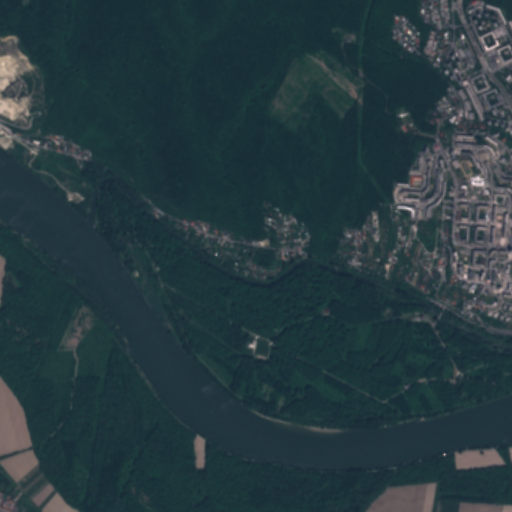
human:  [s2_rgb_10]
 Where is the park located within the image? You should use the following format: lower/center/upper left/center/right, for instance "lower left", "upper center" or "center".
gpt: The park is located in the upper right of the image.
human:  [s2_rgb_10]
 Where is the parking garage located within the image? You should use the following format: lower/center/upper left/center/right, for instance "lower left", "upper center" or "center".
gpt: The parking garage is located in the upper right of the image.
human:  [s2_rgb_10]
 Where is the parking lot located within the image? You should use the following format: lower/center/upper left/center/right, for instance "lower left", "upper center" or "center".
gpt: The parking lot is located in the upper right of the image.
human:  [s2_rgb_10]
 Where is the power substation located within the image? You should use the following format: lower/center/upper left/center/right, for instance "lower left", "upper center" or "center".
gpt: The power substation is located in the upper right of the image.
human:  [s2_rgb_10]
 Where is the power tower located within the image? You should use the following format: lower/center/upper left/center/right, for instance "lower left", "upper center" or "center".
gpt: The power tower is located in the upper right of the image.
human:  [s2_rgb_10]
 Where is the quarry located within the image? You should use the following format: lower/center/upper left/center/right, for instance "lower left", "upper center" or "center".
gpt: The quarry is located in the upper left of the image.
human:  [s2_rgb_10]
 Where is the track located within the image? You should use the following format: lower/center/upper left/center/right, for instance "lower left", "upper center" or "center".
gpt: The track is located in the upper right of the image.
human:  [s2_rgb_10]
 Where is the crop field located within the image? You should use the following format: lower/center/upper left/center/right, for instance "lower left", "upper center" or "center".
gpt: There is no crop field in the image.